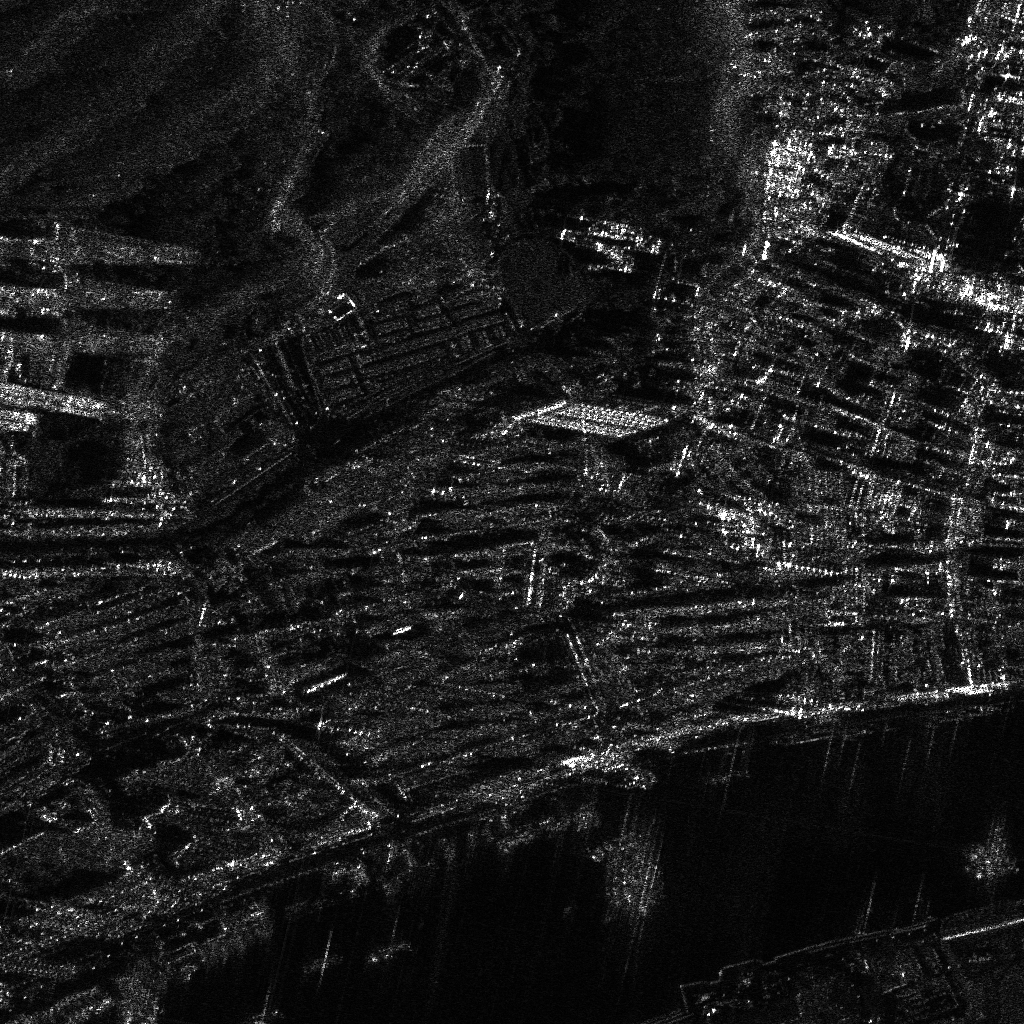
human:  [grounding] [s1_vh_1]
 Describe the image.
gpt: In the satellite image, there is  <ref>3 small fishing </ref> <box>[[13, 97, 13, 101, 88], [12, 96, 13, 100, 88], [25, 96, 26, 101, 78]]</box> located at bottom left,  <ref>2 small fishing </ref> <box>[[30, 91, 31, 96, 78], [37, 90, 38, 95, 78]]</box> located at bottom,  <ref>2 medium fishing </ref> <box>[[94, 82, 98, 83, 5], [94, 83, 98, 84, 5]]</box> located at bottom right,  <ref>1 small fishing </ref> <box>[[96, 83, 97, 87, 84]]</box> located at bottom right.